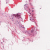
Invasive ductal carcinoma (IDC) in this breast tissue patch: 0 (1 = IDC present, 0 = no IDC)